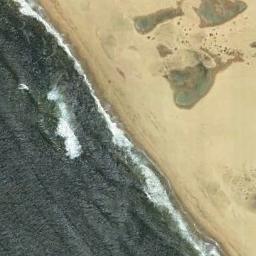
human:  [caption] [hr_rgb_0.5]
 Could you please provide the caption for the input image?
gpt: The beach is made up of dark green seawater and a xanthous coast with sparse green plants .

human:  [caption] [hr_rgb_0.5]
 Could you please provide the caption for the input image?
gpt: The beach with khaki sand and some gathered green plants on the beach .

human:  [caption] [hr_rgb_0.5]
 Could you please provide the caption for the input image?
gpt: The green sea and massive oases by the beach .

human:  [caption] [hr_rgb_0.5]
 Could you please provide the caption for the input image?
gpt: There are many green plants near the beach .

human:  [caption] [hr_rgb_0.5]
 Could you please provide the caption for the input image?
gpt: There are water marks on the beach .